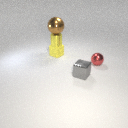
small red metal sphere to the right of small yellow rubber cube